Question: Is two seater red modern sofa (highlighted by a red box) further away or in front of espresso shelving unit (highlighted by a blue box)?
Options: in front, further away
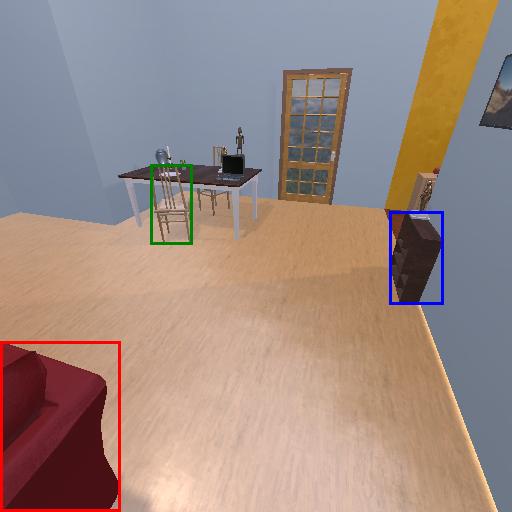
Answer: in front